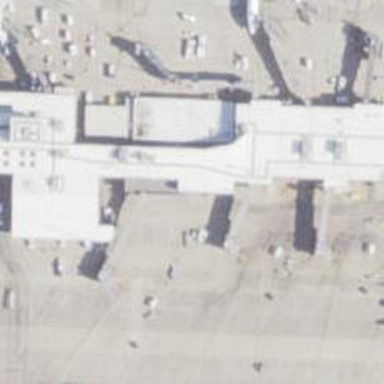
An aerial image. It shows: Airport gate.